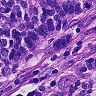
Metastatic tissue present: yes